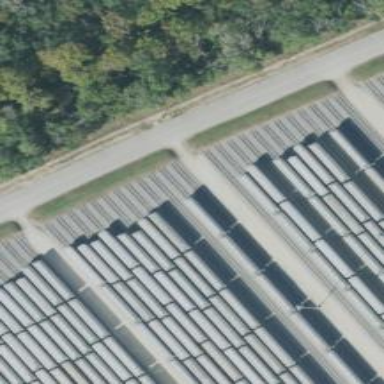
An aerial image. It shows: Railway yard.